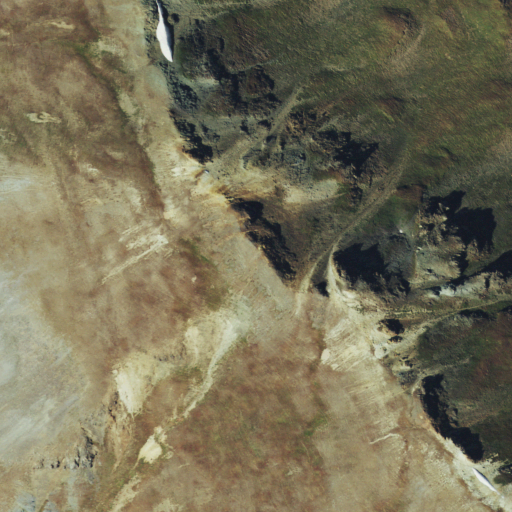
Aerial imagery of mountain in Colorado named Green Mountain containing grassland, barren land, shrub, and evergreen forest